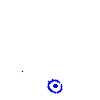
Particle: kaon